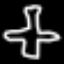
Label: airplane